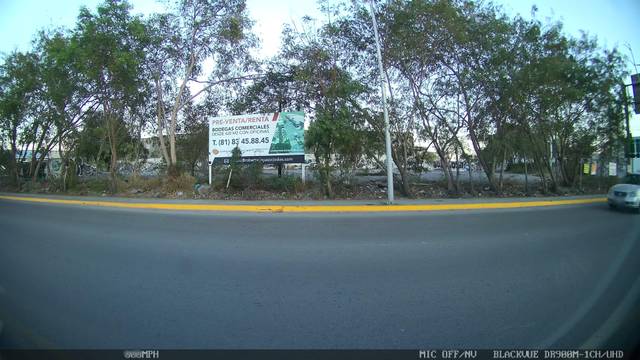
Region: Mexico
Coordinates: 25.73, -100.289